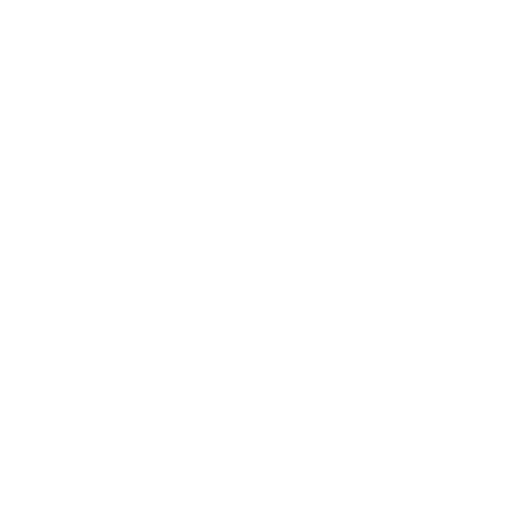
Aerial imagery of bar in Alaska named Black Rock containing only unknown